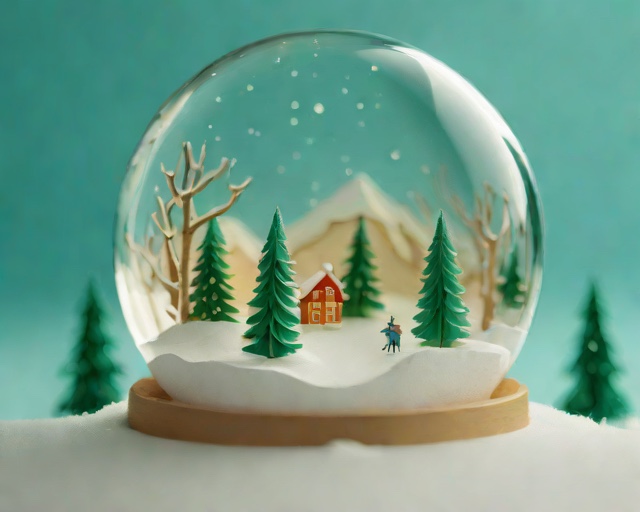
Category: Winter